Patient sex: M
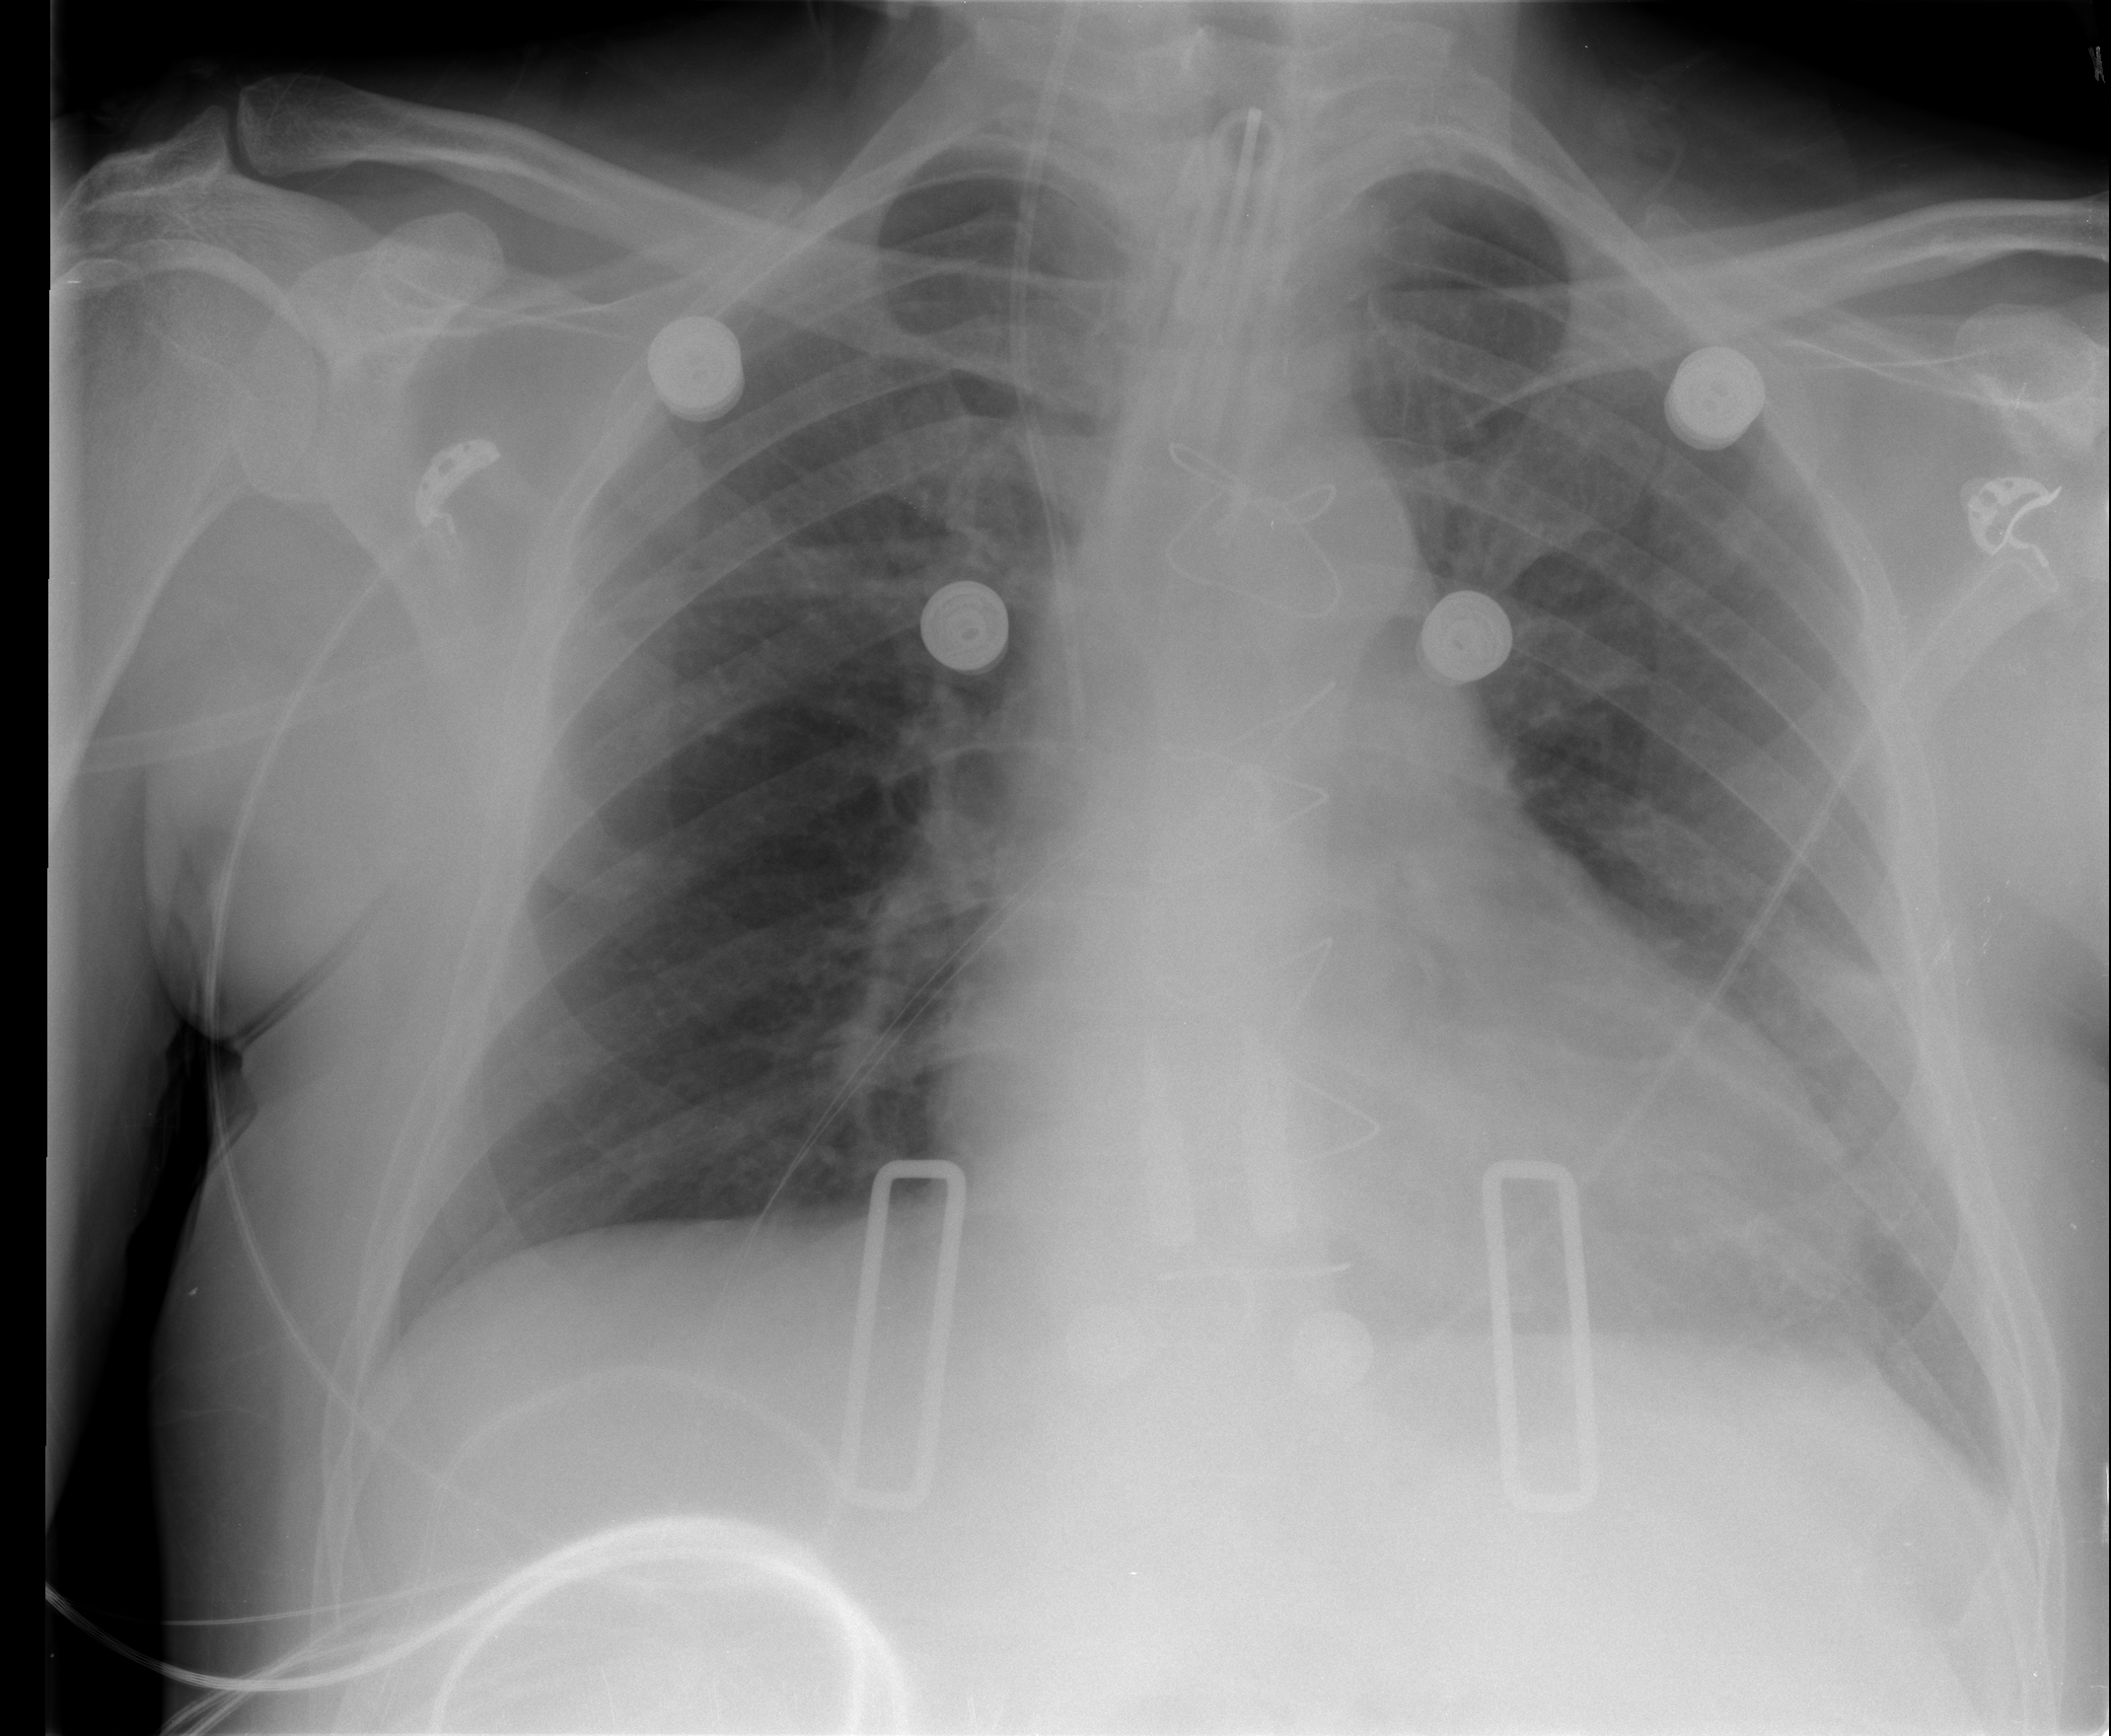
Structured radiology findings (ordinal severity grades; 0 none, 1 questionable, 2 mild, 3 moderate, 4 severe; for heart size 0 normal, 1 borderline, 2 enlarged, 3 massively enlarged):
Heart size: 2
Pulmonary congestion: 0
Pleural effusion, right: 0
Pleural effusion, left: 2
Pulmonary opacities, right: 0
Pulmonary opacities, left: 0
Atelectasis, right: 0
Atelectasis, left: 2